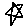
Label: star